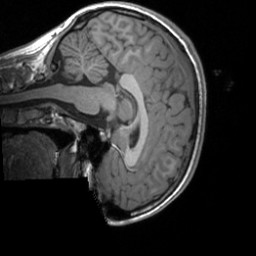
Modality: T1w
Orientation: sagittal
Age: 20
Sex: female
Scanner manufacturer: siemens
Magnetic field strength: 3 T
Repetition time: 1.9 s
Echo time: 0.00226 s